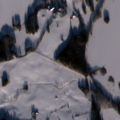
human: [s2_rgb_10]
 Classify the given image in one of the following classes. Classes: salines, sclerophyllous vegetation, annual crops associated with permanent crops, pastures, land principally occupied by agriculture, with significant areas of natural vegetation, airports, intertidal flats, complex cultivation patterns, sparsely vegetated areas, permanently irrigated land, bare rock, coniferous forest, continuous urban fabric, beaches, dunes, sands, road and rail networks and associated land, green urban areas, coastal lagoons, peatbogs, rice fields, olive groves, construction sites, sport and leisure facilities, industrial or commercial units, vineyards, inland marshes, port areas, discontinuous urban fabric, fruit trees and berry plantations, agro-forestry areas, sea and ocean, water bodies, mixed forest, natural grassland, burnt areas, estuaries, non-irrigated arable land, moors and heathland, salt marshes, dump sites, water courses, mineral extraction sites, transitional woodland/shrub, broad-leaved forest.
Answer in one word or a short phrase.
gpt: non-irrigated arable land, land principally occupied by agriculture, with significant areas of natural vegetation, mixed forest, inland marshes, water bodies